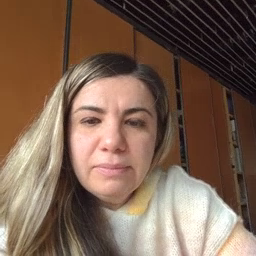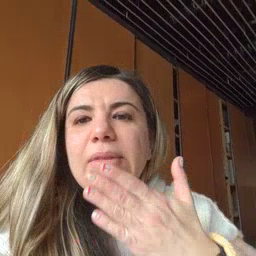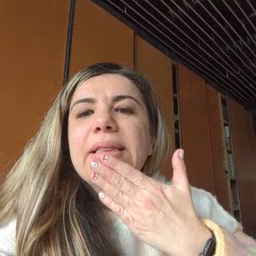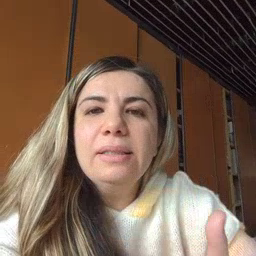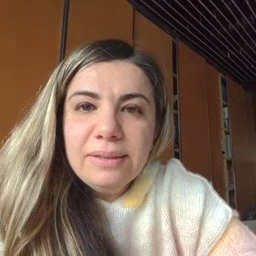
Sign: thankyou